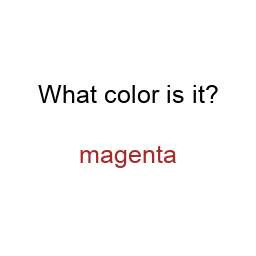
Color: brown
Color name shown: magenta
Background color: white
Question text color: black